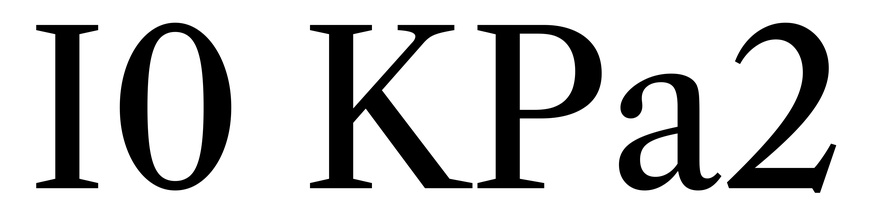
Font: LibreCaslonText_Regular